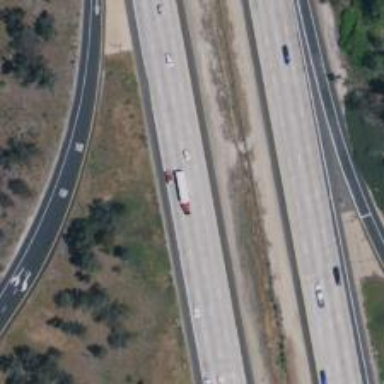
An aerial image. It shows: Motorway.